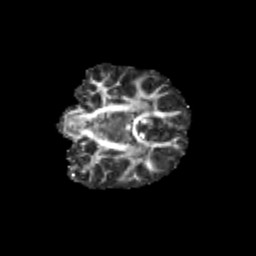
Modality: FA
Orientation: coronal
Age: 9
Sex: female
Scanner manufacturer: siemens
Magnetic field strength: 3 T
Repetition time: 3.8 s
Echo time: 0.07 s